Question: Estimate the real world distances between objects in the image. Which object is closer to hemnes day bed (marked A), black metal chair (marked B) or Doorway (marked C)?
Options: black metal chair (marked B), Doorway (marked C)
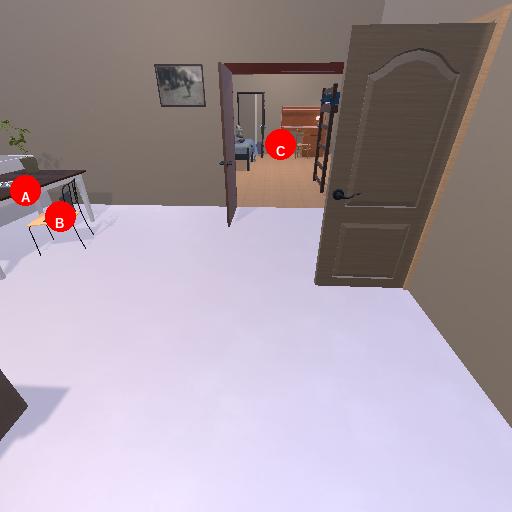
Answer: black metal chair (marked B)